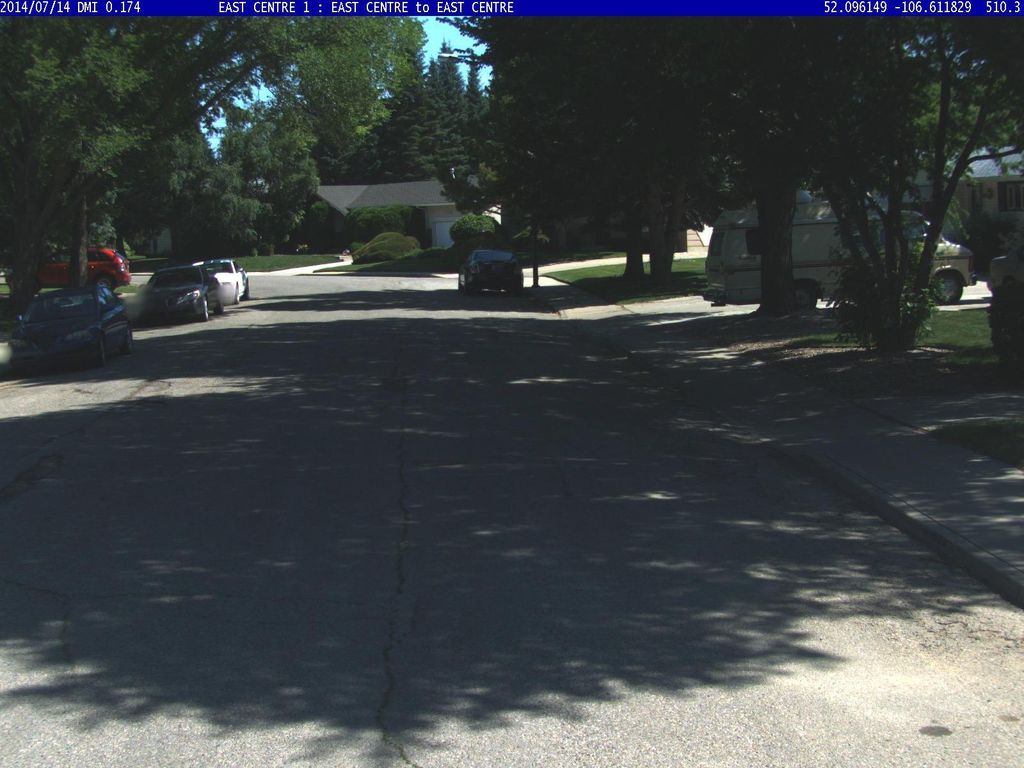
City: saskatoon